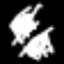
Label: square